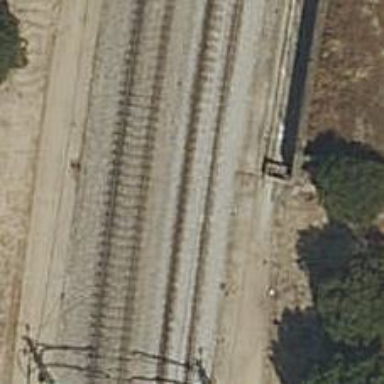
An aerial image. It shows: Railway with electrified contact lines.